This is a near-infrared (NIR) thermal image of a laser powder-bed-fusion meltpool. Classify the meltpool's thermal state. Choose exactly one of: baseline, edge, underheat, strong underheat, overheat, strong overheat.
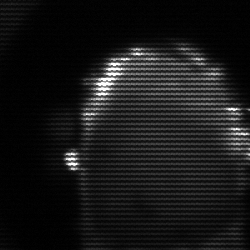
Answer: baseline